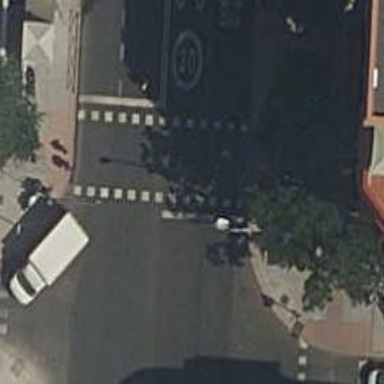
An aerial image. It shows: Zebra crossing with traffic signals. The crossing is marked by traffic lights.